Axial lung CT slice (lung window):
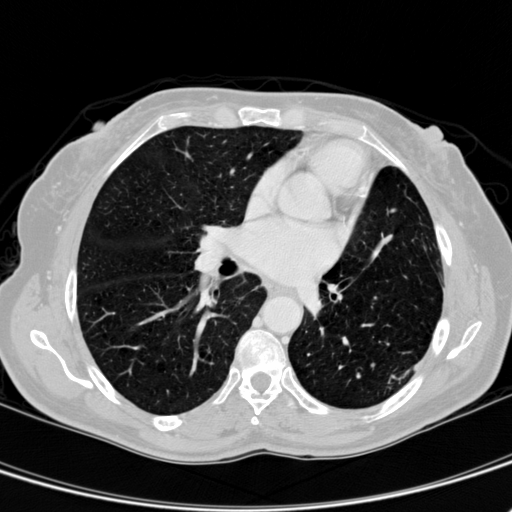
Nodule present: no